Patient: sex F, age 69
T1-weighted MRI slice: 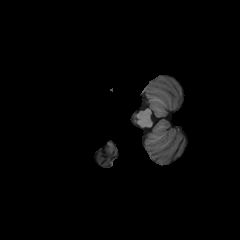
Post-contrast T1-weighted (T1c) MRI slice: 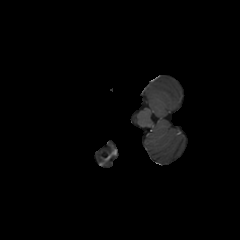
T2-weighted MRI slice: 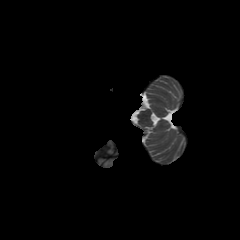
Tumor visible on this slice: no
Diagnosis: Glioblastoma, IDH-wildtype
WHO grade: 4